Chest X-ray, PA view. Patient: 17 years old, sex F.
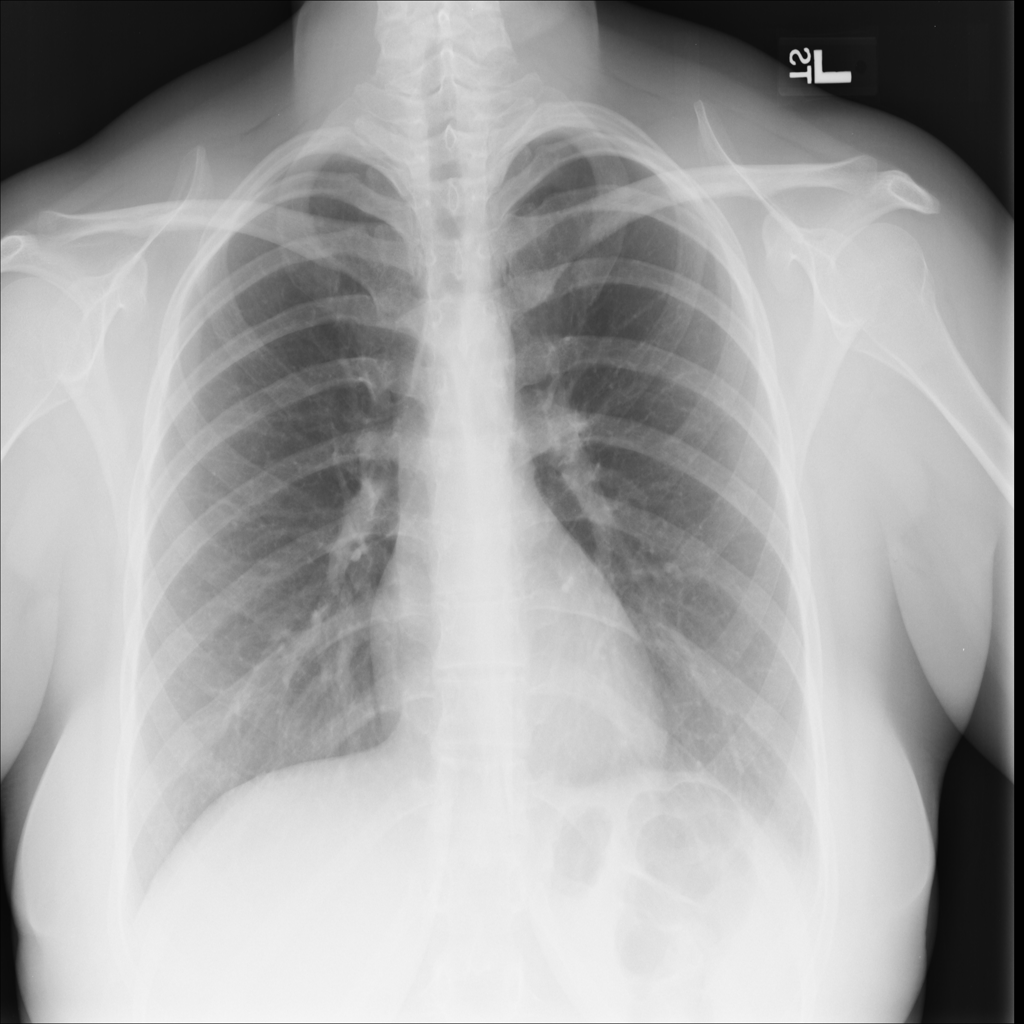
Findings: No Finding